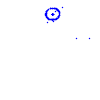
Particle: proton